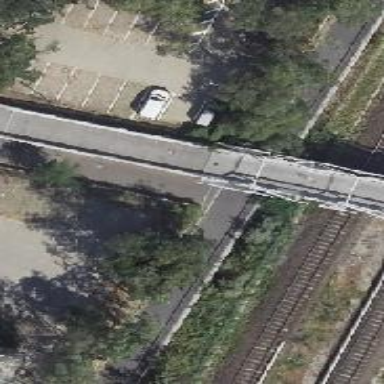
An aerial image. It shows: Footway on bridge with asphalt surface.